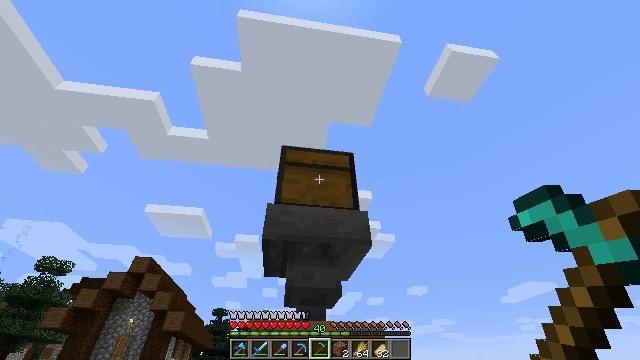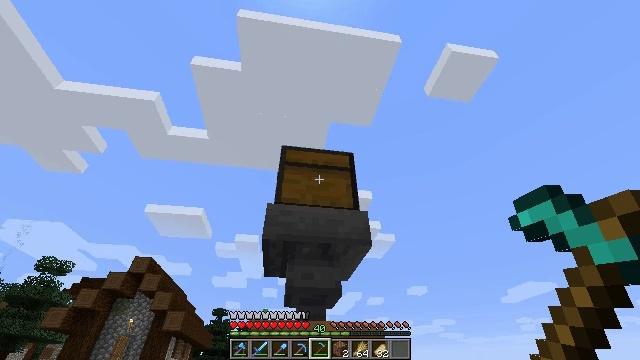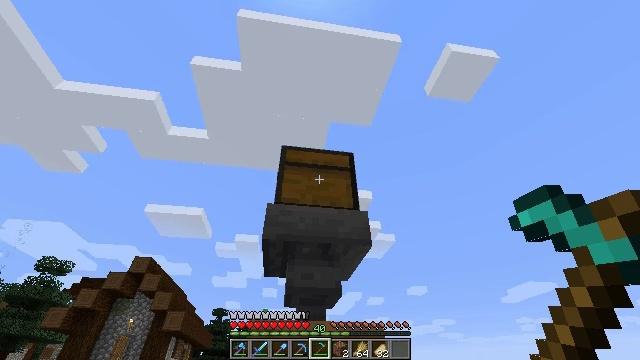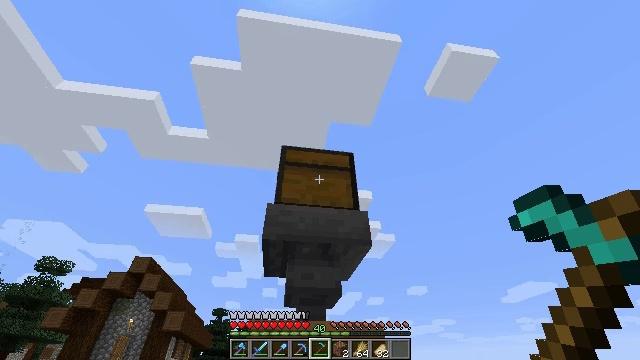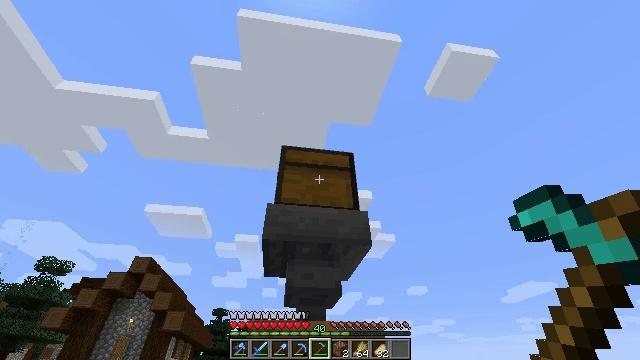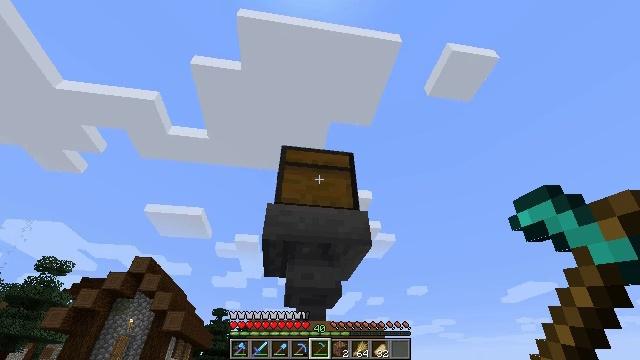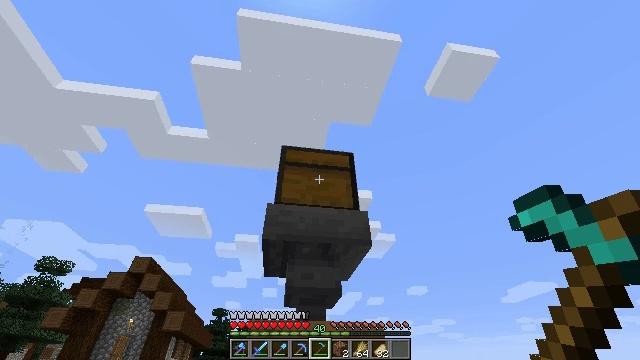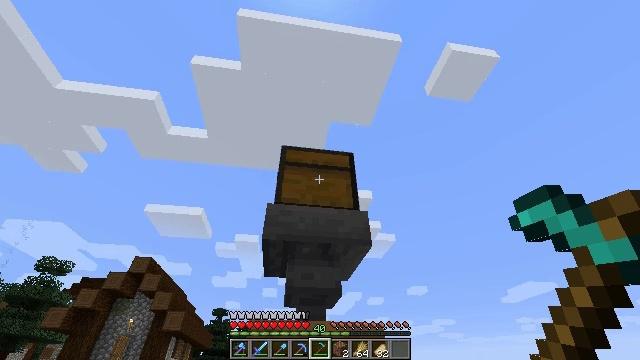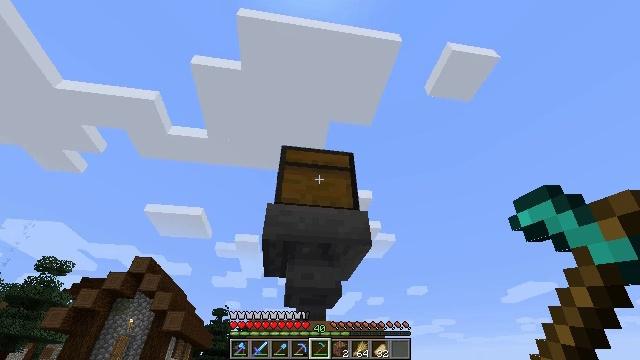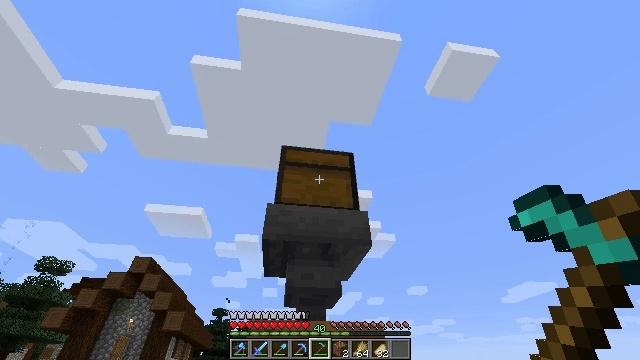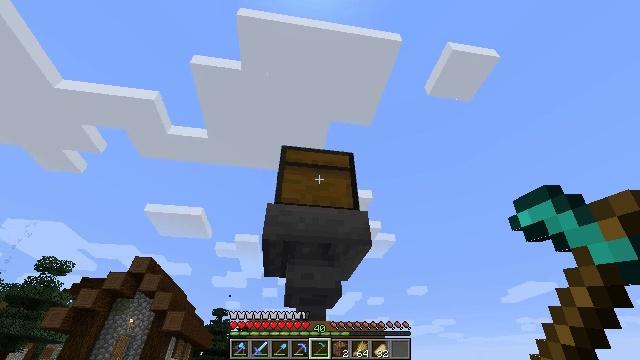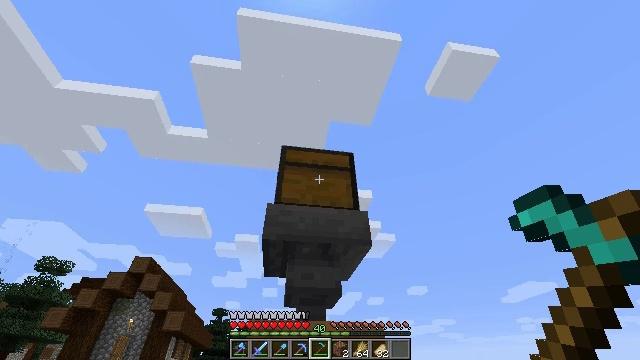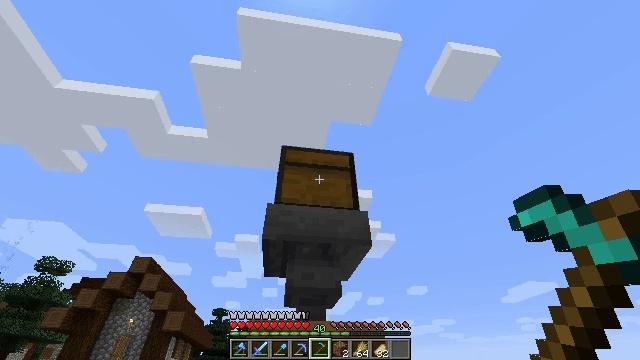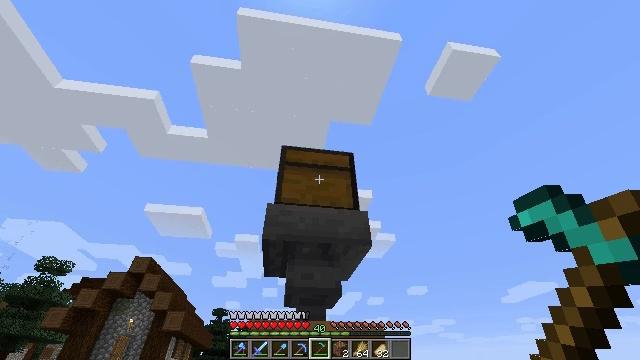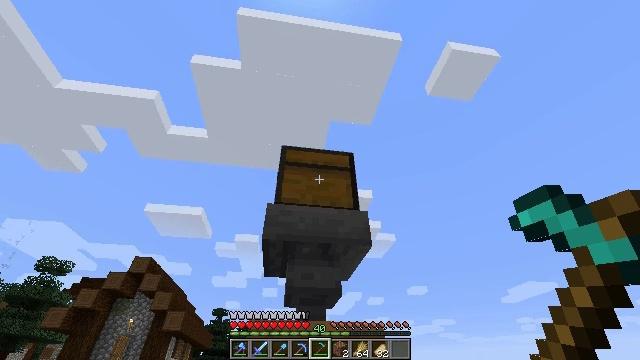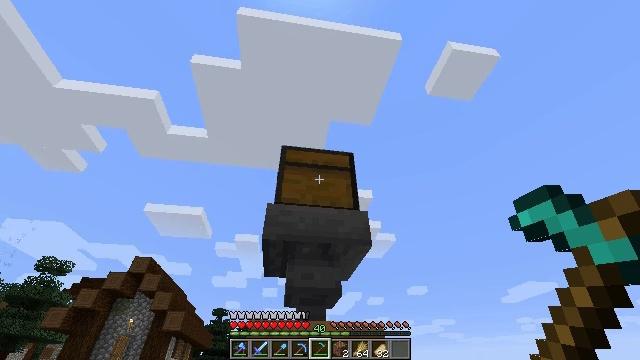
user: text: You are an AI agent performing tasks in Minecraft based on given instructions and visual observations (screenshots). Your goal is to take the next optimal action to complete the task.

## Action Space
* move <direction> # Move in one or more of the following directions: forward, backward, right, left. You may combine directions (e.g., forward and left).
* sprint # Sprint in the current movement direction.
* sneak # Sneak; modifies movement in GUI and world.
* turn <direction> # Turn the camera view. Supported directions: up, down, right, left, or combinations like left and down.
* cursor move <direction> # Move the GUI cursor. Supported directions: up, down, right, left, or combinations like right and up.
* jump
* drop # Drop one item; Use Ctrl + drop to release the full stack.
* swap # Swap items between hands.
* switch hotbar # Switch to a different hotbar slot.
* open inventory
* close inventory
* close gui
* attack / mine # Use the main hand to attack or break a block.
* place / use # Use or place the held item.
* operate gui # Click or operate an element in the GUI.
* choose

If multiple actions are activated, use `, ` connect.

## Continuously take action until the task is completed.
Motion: motion action
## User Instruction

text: Dig up carrots from the soil.
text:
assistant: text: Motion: no_op
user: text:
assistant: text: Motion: no_op
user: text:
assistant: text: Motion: no_op
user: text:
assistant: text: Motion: no_op
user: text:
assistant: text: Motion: no_op
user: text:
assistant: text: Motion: no_op
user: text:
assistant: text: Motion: no_op
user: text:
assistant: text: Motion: no_op
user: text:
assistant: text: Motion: no_op
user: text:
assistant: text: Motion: no_op
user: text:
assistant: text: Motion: no_op
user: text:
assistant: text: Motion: no_op
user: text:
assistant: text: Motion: no_op
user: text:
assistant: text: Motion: no_op
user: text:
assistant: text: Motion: no_op
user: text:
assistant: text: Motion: no_op
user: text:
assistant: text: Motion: no_op
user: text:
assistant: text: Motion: no_op
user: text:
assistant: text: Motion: no_op
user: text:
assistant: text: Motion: no_op
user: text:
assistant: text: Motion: no_op
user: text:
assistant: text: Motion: no_op
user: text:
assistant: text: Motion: no_op
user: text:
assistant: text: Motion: no_op
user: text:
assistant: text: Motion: no_op
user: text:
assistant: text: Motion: no_op
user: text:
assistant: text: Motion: no_op
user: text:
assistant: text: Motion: no_op
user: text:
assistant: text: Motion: no_op
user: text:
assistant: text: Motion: no_op